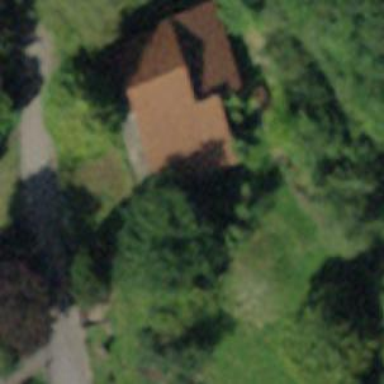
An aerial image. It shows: Barn.